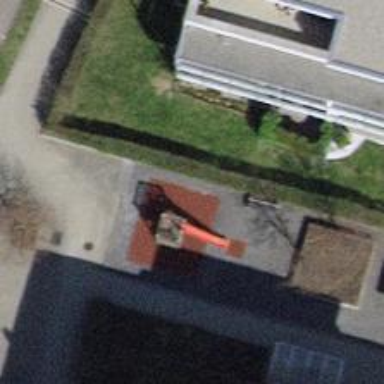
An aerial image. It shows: Playground featuring slide.